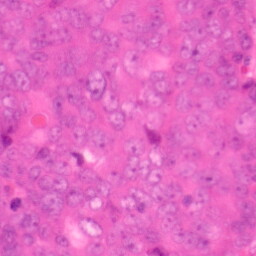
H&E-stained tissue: Colon